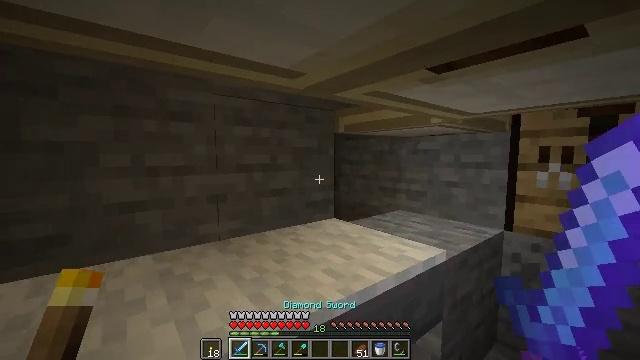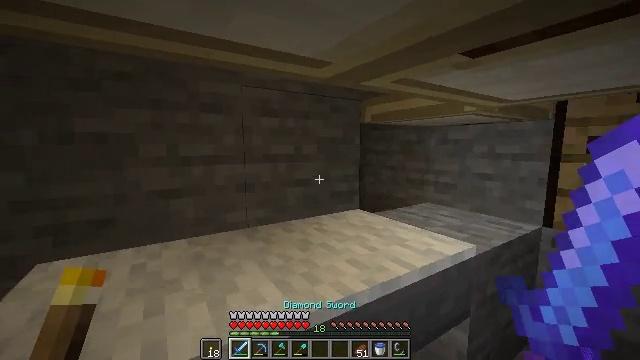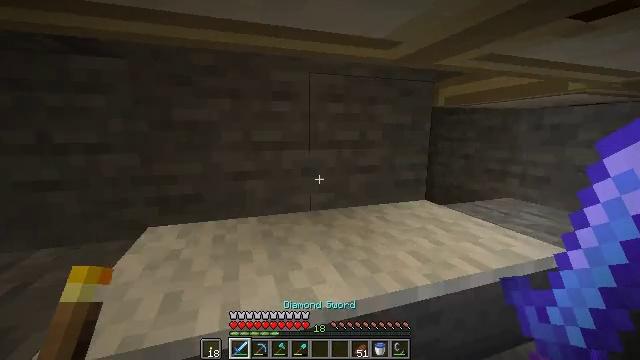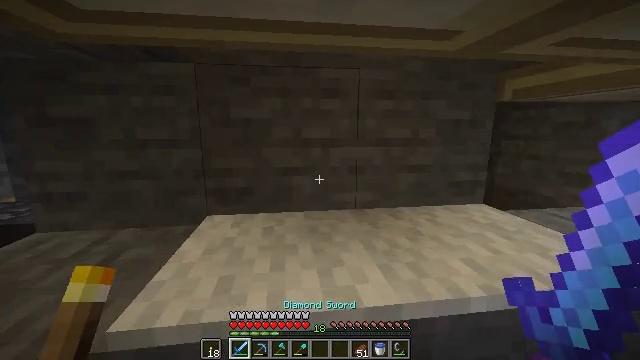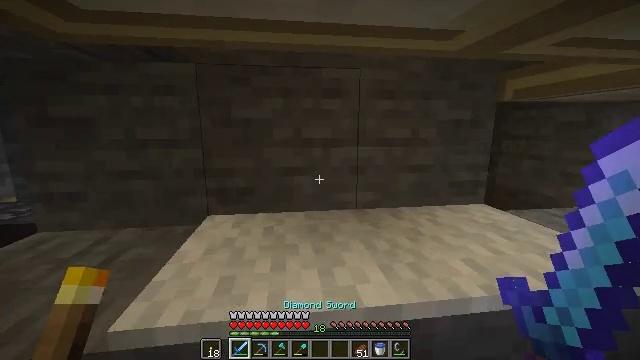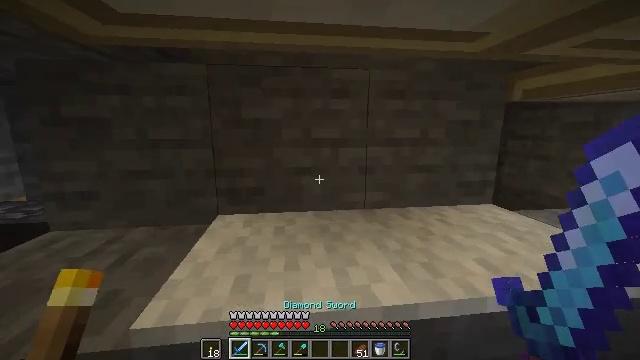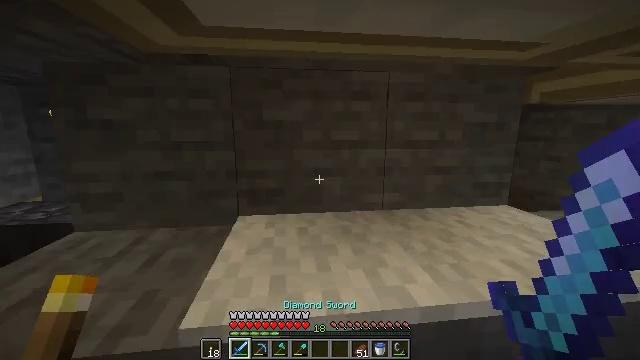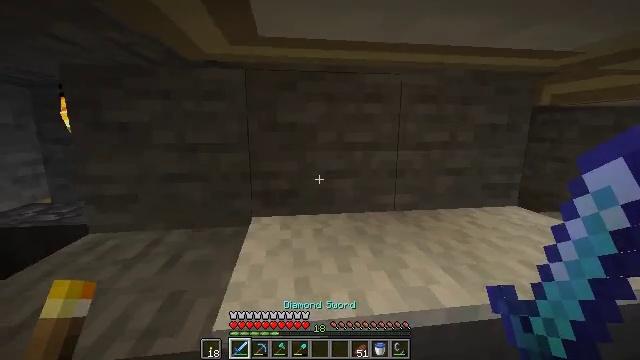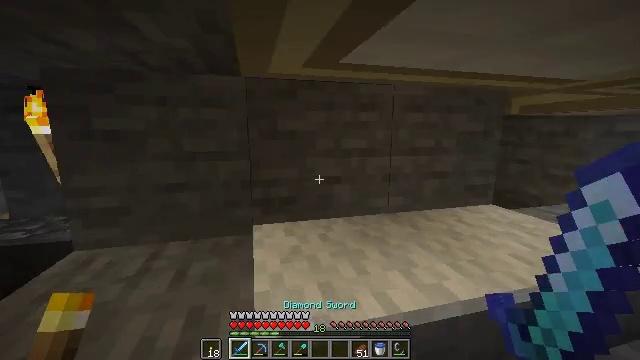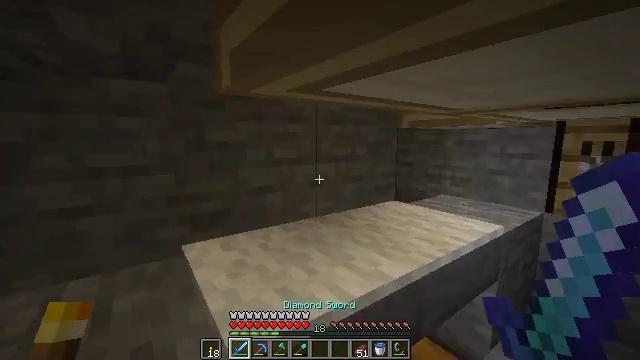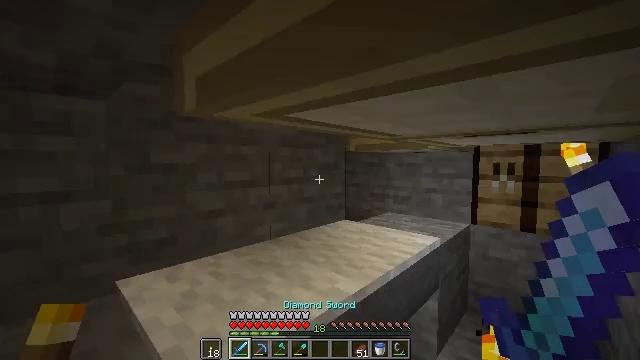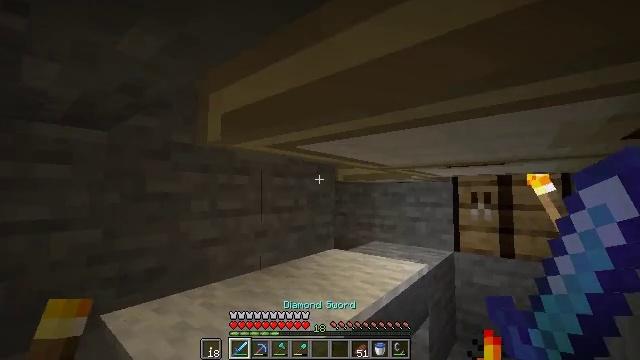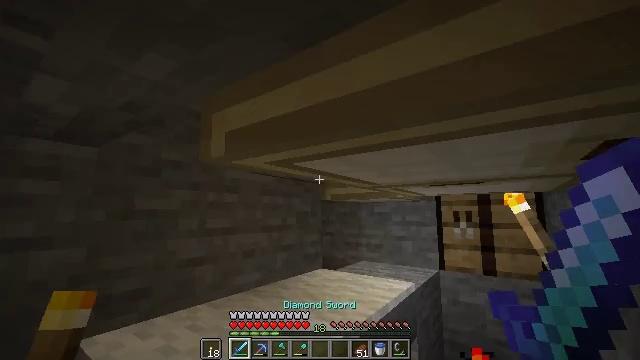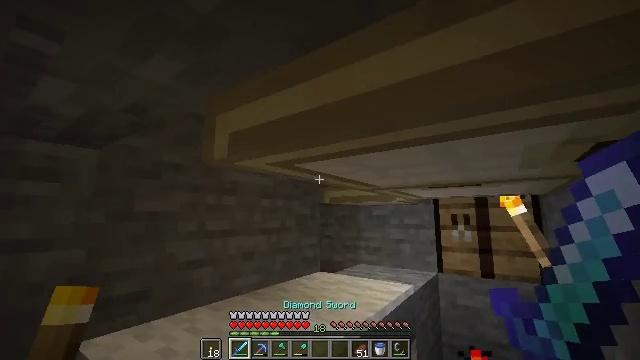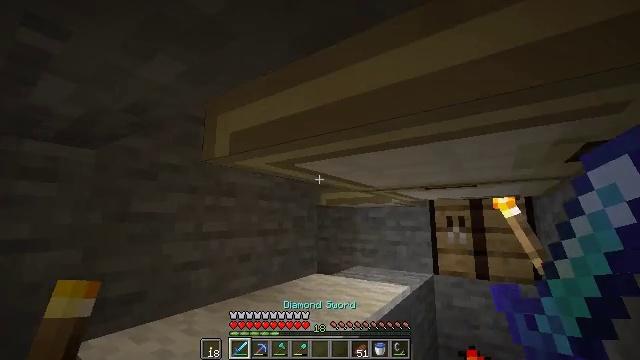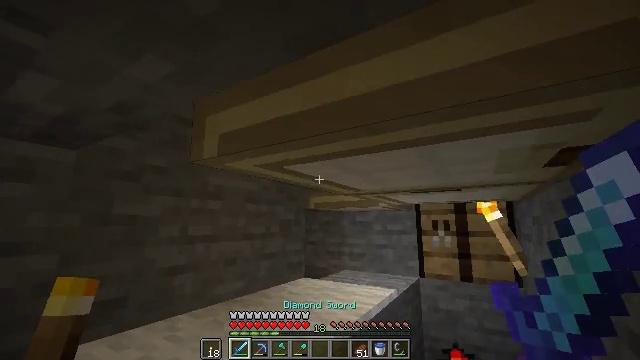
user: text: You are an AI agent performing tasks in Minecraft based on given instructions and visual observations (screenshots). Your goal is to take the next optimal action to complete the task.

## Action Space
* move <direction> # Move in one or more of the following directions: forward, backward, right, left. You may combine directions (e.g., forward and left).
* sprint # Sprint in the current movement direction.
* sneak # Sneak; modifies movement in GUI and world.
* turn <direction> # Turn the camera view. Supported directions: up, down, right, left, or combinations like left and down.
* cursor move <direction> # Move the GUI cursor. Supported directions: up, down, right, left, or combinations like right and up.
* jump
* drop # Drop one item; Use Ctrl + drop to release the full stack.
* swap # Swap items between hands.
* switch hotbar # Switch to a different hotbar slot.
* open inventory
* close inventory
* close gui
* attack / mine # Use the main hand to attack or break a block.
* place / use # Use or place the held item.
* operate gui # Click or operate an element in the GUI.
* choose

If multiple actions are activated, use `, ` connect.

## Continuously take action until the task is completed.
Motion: motion action
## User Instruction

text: Attack the birch trapdoor to gather it.
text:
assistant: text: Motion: turn left and down
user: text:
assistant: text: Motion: turn left and down
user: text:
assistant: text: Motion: turn left
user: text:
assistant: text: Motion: no_op
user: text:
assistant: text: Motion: move back and move left
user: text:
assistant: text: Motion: move back and move left
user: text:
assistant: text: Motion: move back and move left
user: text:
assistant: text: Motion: move back and move left, turn right
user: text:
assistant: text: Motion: move back and move left, turn right and up
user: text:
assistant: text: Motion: turn right and up
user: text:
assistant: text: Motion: turn right and up
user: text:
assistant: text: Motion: turn right and up
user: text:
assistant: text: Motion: no_op
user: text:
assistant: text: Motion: no_op
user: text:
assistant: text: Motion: turn right
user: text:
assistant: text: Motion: turn right, use / place
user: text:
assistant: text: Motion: use / place
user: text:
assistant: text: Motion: use / place
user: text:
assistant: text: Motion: no_op
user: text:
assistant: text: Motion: no_op
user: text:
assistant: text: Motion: no_op
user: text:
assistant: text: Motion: no_op
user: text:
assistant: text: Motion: turn right and down
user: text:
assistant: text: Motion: turn right
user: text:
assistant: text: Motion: turn right and up
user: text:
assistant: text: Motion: no_op
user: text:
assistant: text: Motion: use / place
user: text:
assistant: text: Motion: use / place
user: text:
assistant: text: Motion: no_op
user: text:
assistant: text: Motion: no_op